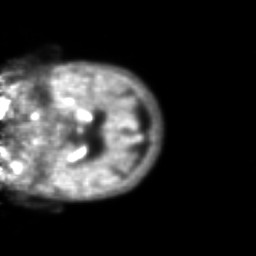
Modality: PET
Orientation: coronal
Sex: female
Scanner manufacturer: ge